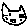
Label: cat